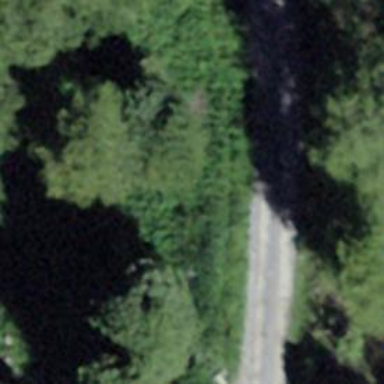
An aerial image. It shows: Culvert tunnel.